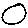
Label: circle